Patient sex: M
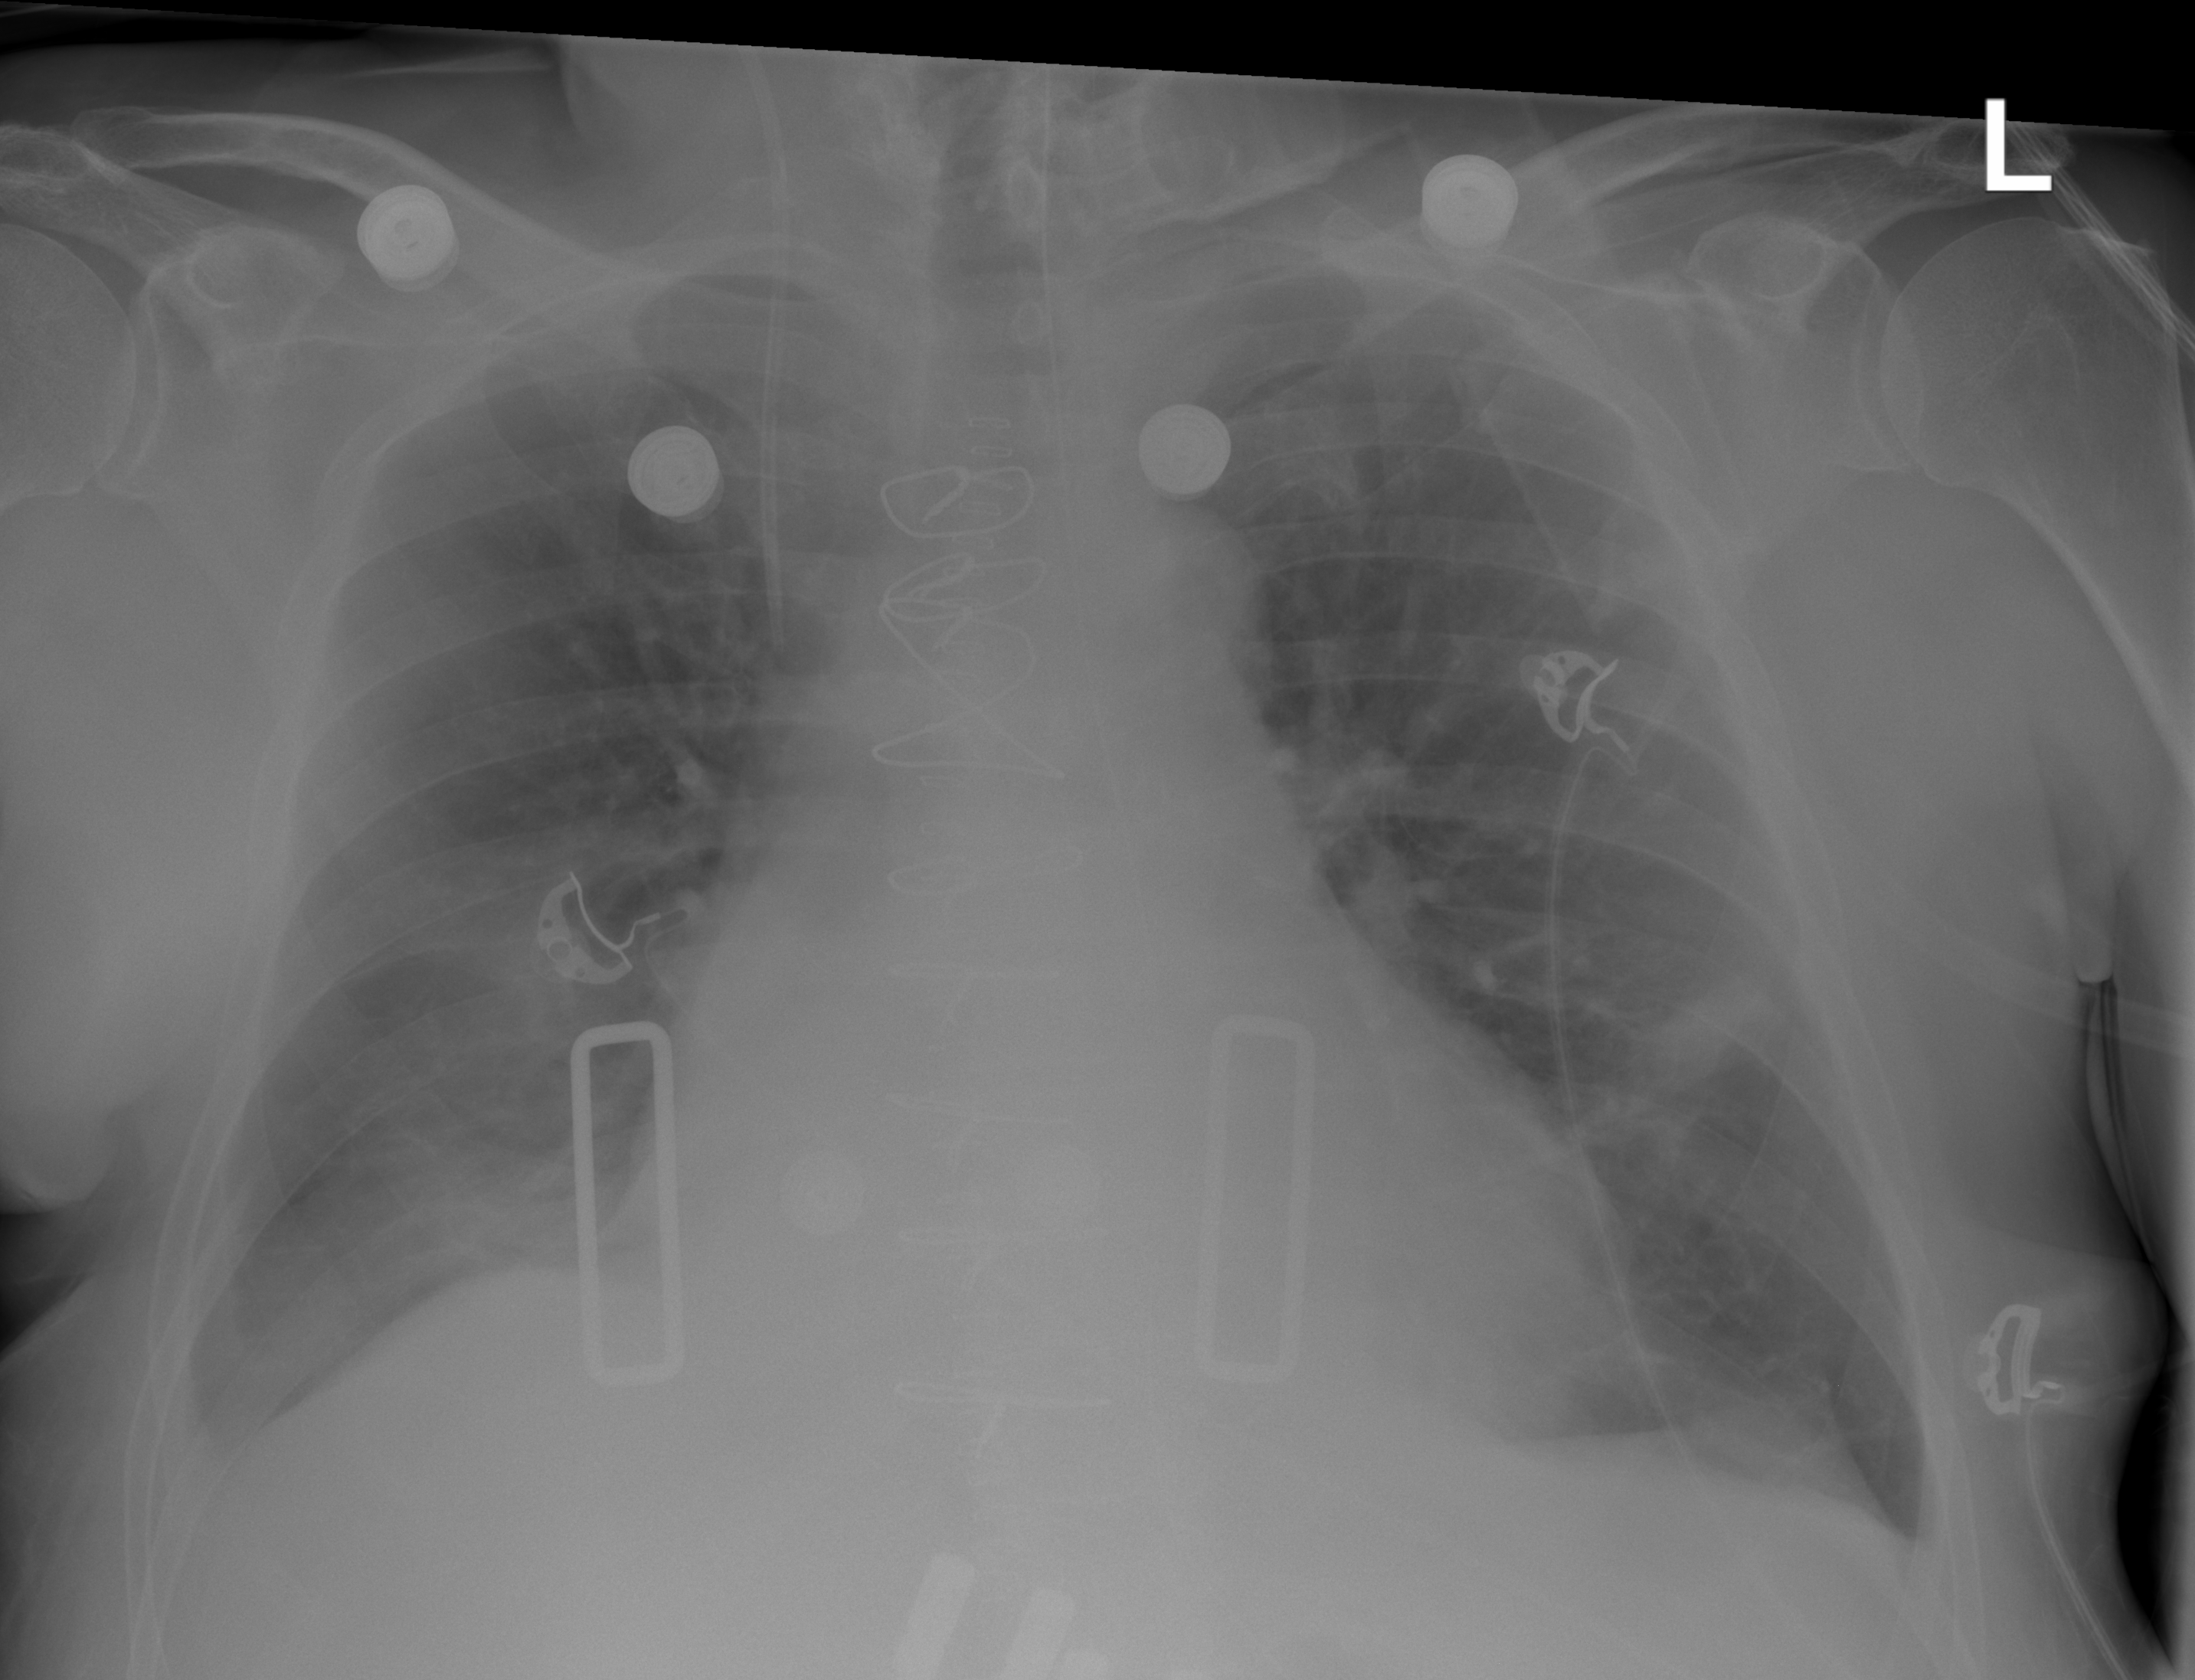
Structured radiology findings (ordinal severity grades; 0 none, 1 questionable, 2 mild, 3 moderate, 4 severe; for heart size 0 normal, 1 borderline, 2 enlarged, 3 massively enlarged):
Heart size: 2
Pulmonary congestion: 2
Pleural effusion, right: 2
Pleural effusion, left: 0
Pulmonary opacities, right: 0
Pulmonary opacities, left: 0
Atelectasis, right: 2
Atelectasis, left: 3